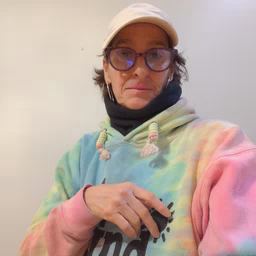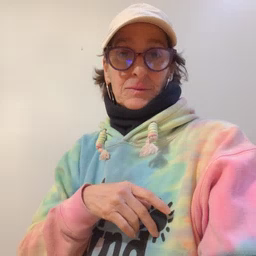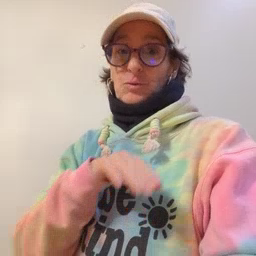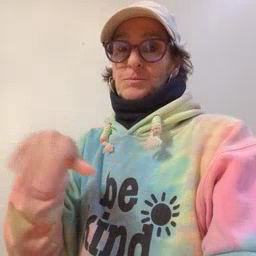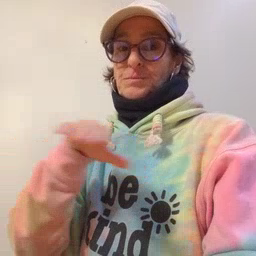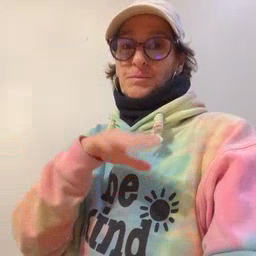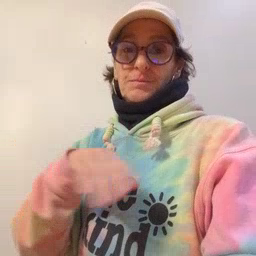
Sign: pool